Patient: sex F, age 82
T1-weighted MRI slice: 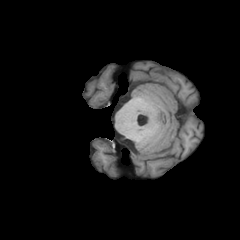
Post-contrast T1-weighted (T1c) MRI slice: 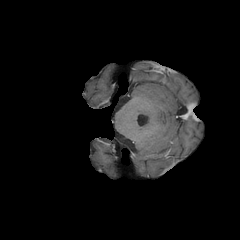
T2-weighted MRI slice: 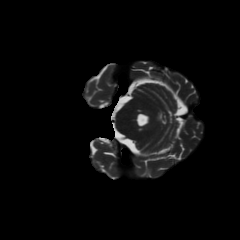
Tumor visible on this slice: no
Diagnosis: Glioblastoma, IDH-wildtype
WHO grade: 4